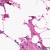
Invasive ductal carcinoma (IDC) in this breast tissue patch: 0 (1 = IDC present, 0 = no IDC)